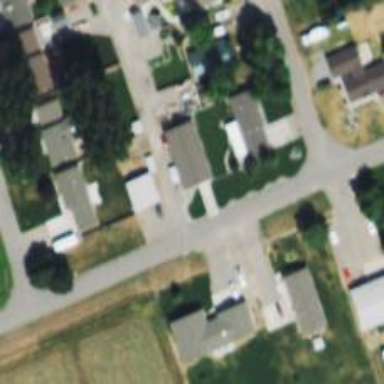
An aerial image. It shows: Alley classified as service road.